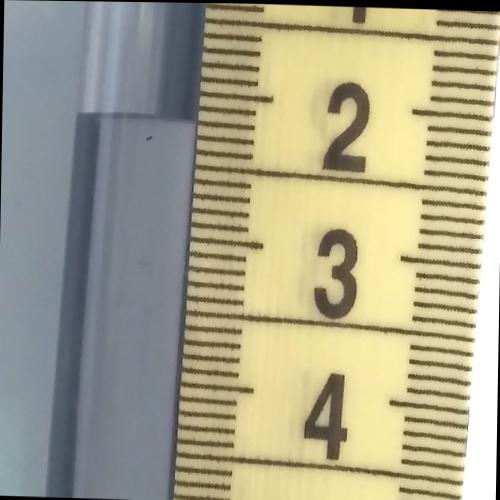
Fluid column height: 2.2 cm